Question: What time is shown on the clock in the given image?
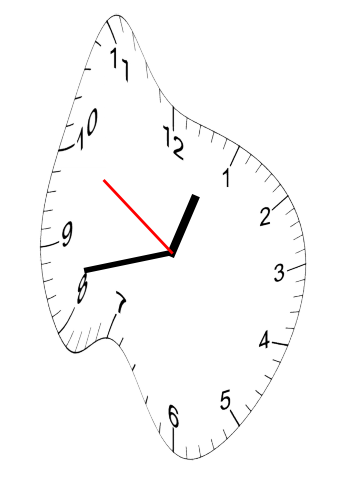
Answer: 12:42:50